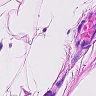
Metastatic tissue present: no